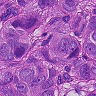
Metastatic tissue present: yes